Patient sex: M
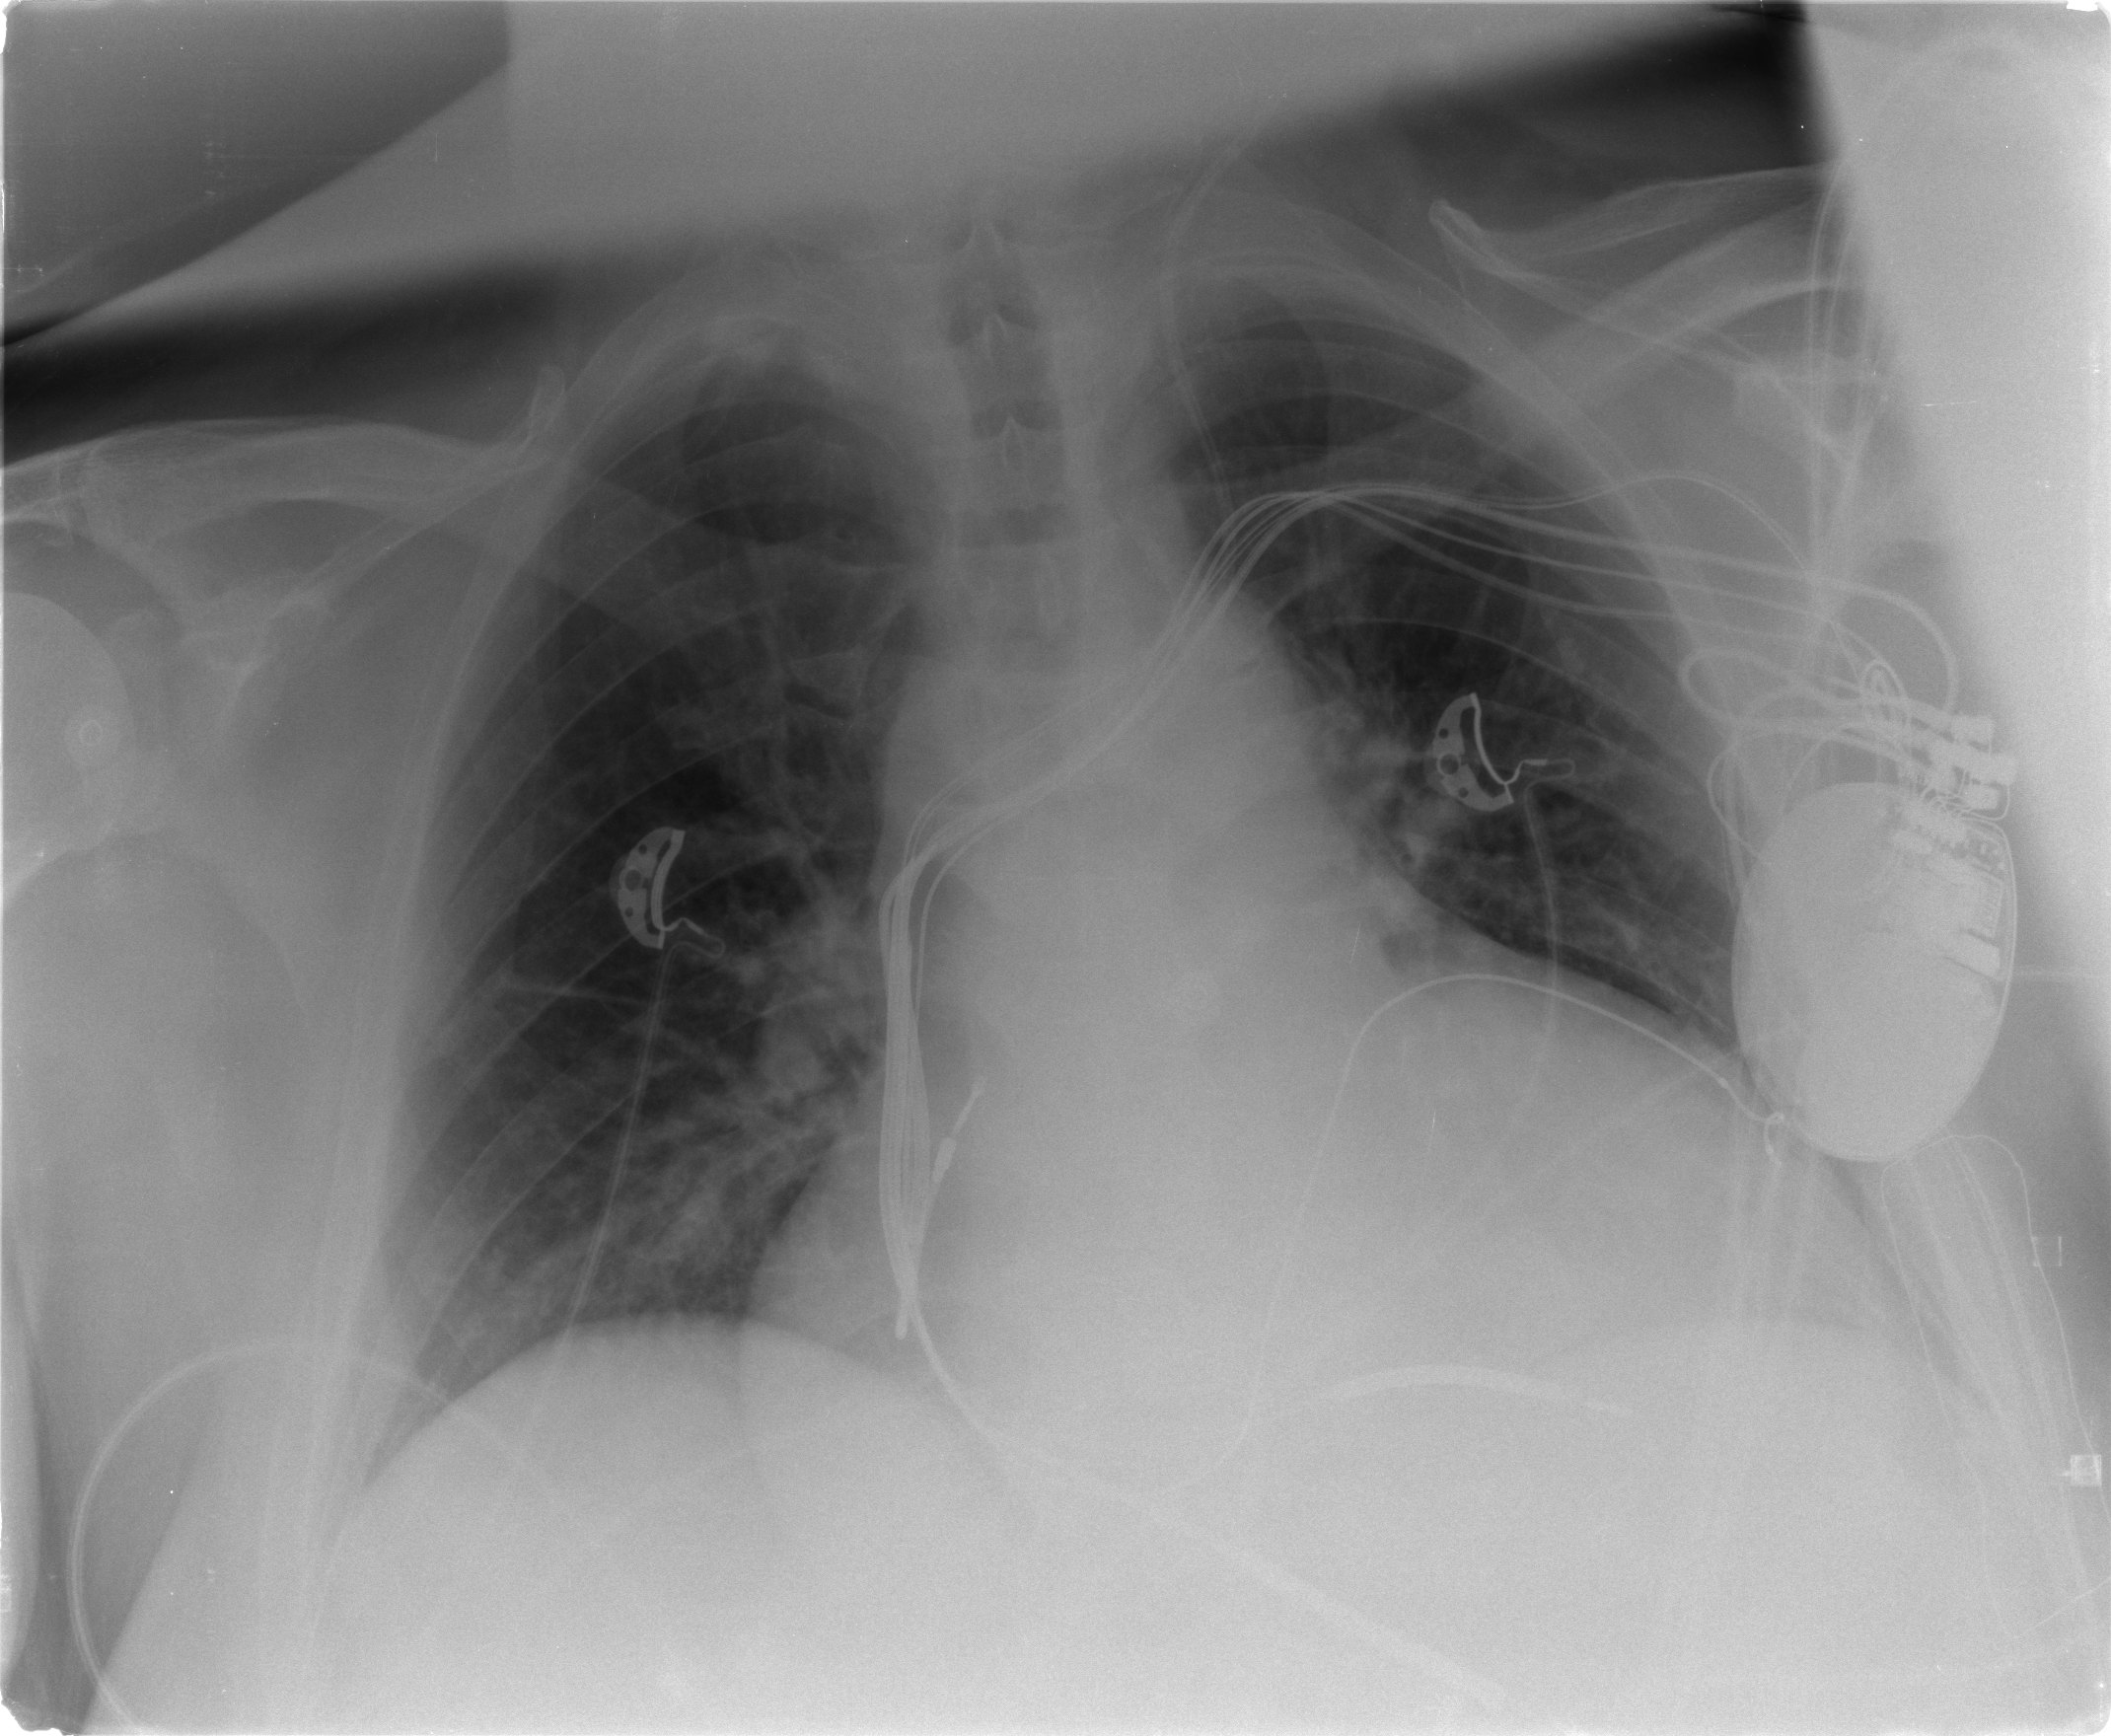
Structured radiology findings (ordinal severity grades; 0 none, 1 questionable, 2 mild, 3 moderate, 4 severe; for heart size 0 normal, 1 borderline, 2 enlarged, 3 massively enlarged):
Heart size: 3
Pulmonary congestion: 2
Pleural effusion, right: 0
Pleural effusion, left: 0
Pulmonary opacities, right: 1
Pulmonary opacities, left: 0
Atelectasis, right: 2
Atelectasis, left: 2